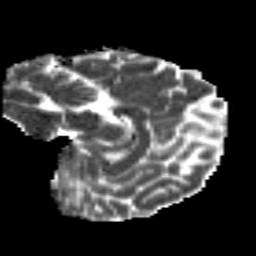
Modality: MD
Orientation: sagittal
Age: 18
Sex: male
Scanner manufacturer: siemens
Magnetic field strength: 3 T
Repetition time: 8.8 s
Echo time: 0.085 s